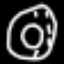
Label: donut